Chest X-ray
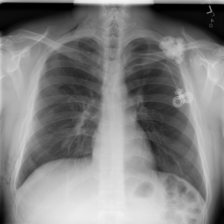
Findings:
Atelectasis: negative
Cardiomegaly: negative
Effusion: negative
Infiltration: negative
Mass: negative
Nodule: negative
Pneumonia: negative
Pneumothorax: negative
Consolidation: negative
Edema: negative
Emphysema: positive
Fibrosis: negative
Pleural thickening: negative
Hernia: negative